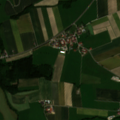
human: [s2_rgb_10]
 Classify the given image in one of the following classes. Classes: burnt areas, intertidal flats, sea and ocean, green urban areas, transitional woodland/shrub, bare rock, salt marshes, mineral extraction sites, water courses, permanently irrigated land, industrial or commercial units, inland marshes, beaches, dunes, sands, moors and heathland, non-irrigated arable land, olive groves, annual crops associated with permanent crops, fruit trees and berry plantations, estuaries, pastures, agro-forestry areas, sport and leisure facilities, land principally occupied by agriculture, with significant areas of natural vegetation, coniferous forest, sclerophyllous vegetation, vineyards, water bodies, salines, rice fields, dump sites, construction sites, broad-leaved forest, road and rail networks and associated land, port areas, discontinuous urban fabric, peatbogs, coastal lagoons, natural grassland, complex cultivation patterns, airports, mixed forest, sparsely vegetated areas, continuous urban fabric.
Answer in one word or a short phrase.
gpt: discontinuous urban fabric, non-irrigated arable land, pastures, complex cultivation patterns, land principally occupied by agriculture, with significant areas of natural vegetation